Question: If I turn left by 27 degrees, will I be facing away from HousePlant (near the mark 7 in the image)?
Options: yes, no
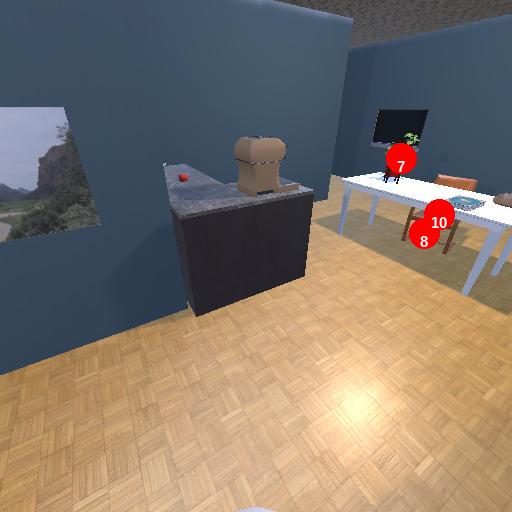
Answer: yes